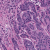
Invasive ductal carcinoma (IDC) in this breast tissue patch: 1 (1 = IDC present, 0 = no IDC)